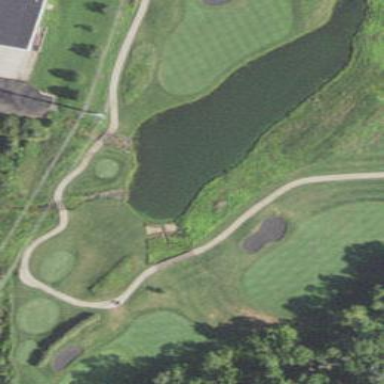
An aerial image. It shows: Picturesque scene of golf course with lateral water hazard.